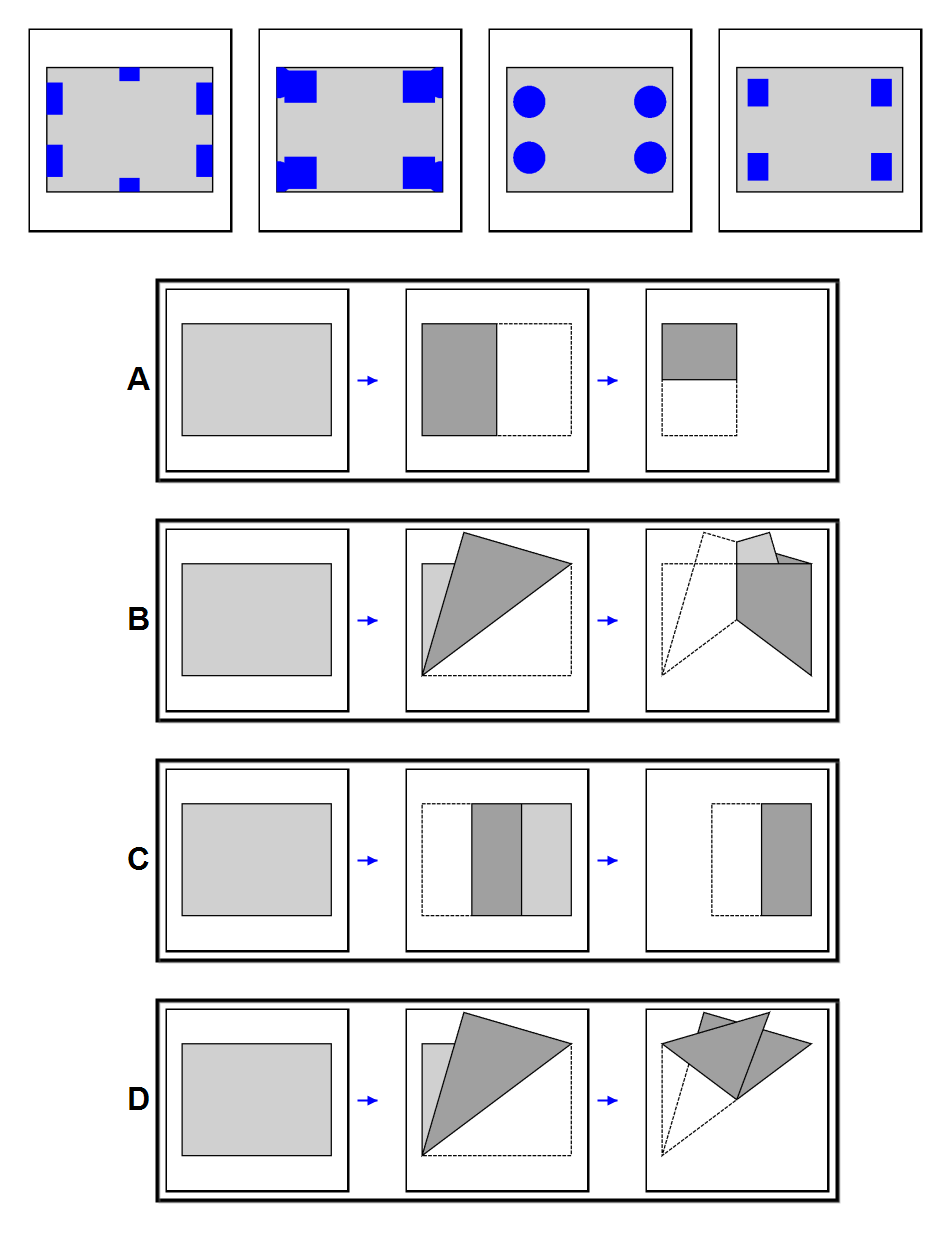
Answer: A